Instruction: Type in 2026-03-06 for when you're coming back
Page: home
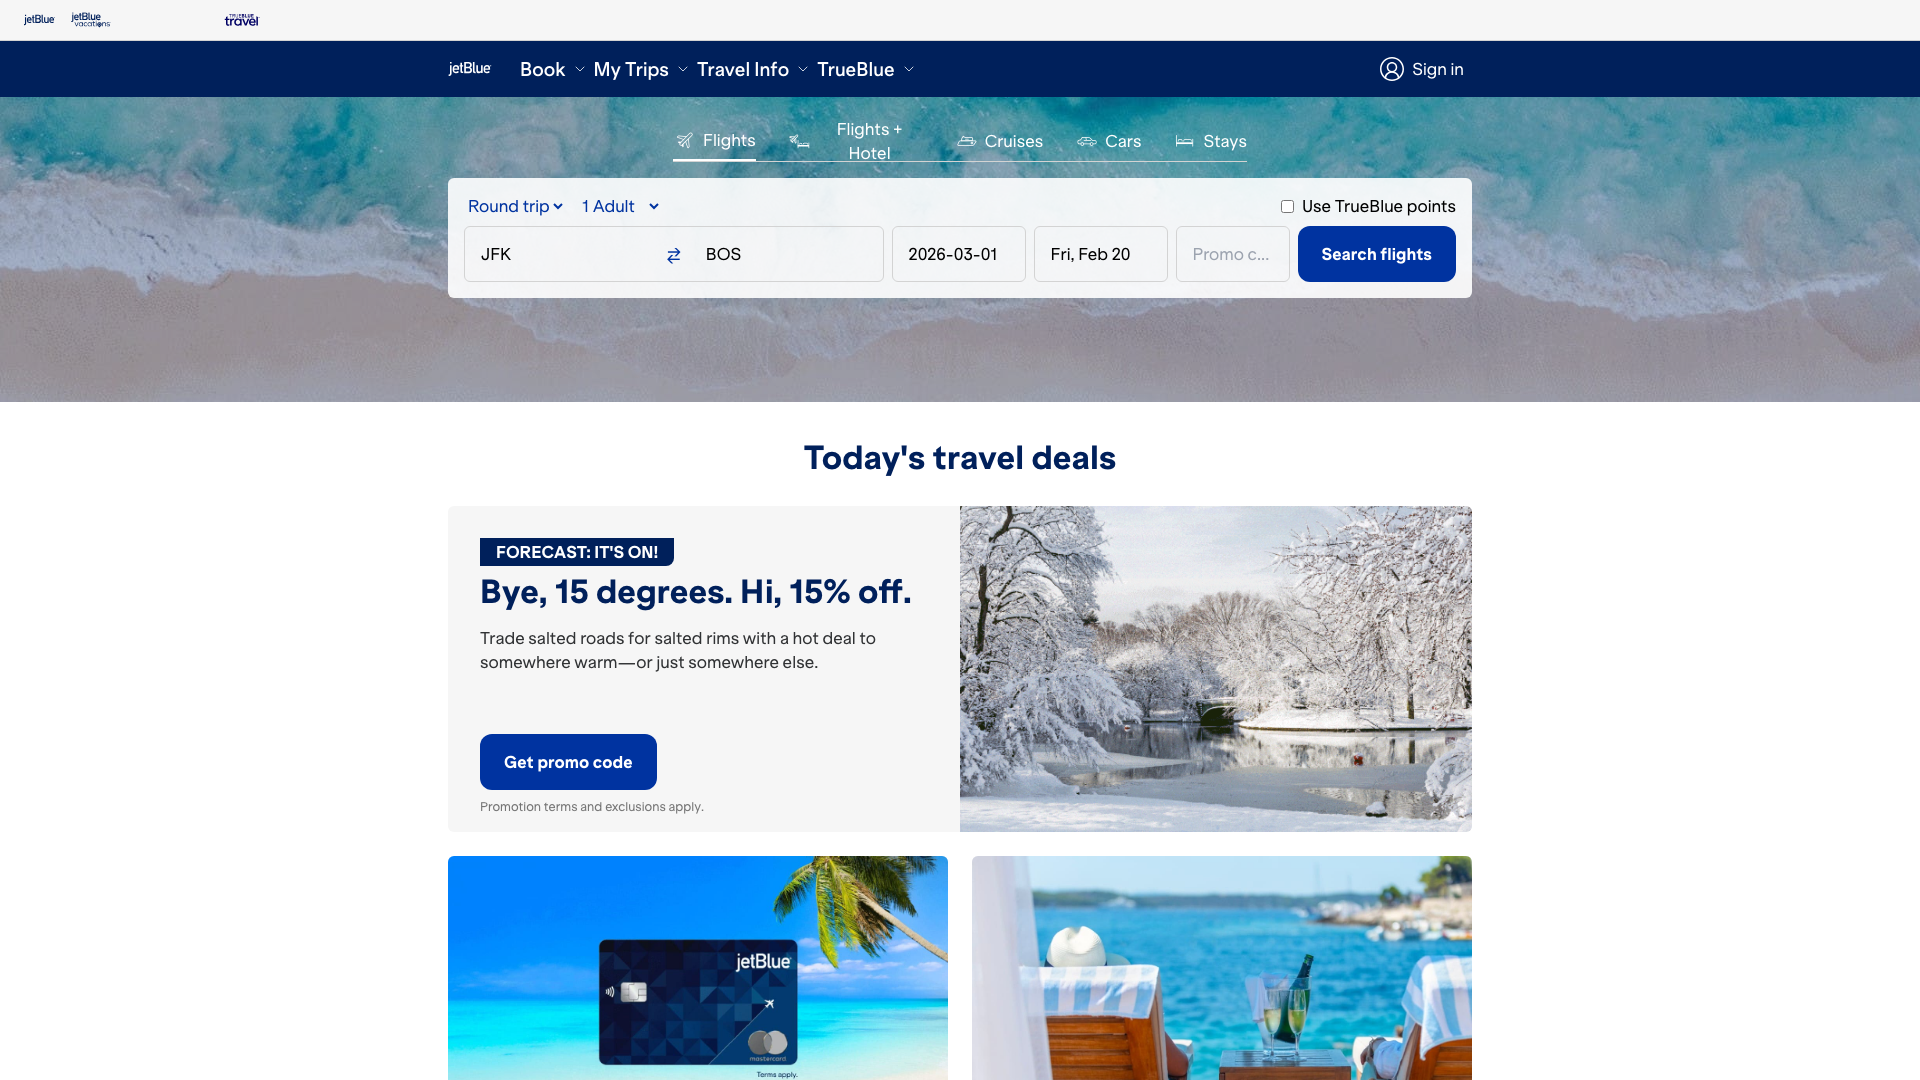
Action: type